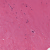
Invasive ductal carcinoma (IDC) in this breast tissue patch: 0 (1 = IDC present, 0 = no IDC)